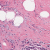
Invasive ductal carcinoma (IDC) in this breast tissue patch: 1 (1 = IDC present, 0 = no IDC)